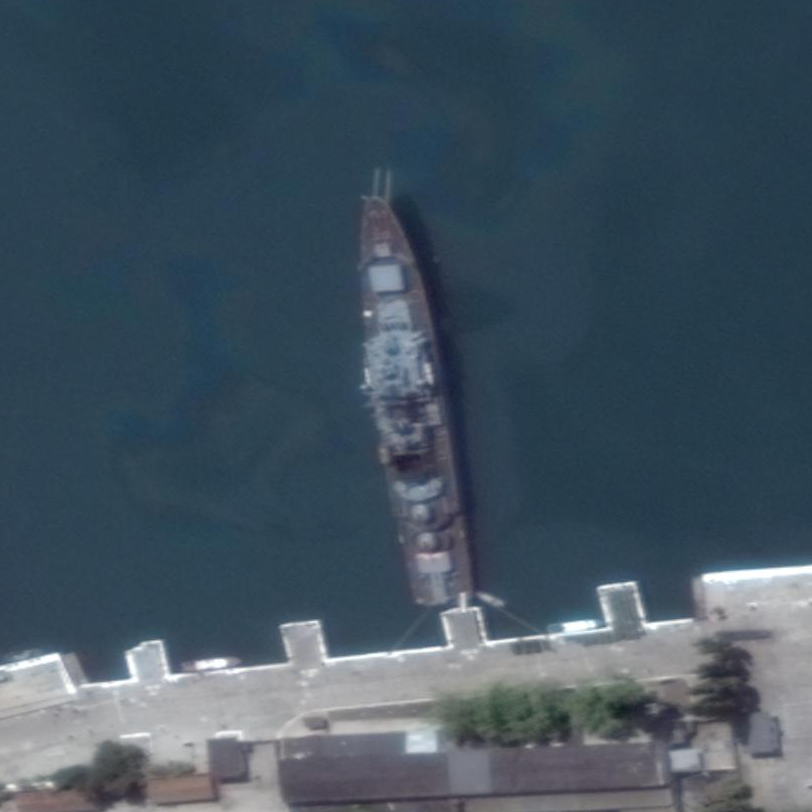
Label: cruiser